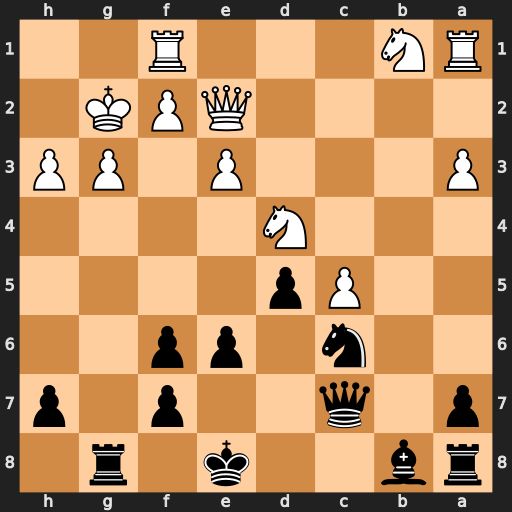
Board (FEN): rb2k1r1/p1q2p1p/2n1pp2/2Pp4/3N4/P3P1PP/4QPK1/RN3R2
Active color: b
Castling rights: q
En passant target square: -
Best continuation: Rxg3+ fxg3 Qxg3+ Kh1 Qxh3+ Kg1 Qg3+